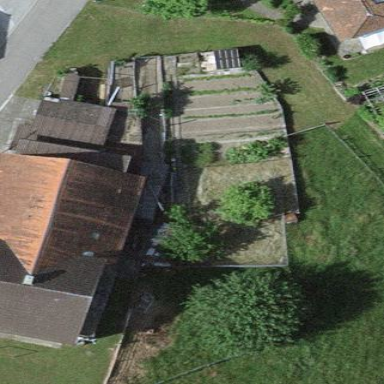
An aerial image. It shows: Farm building.